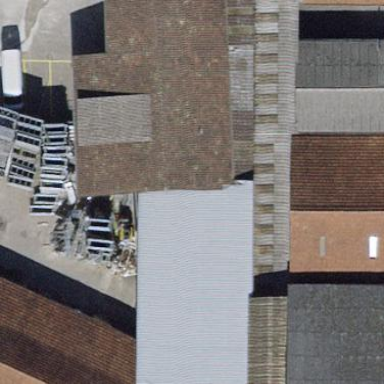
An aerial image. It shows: Industrial building with flat roof.